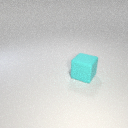
large cyan rubber cube